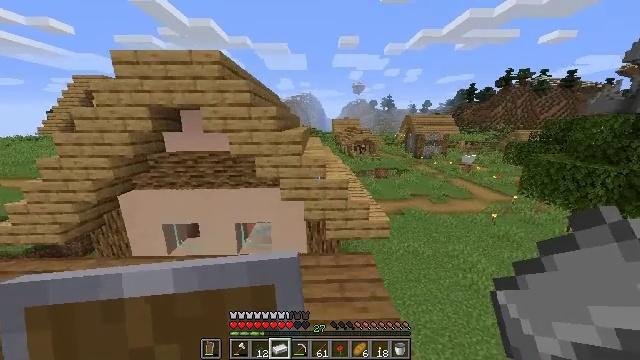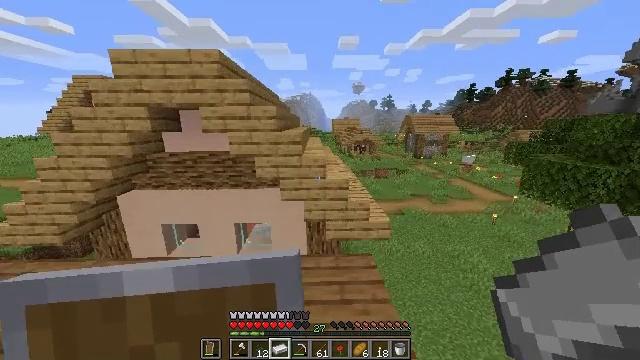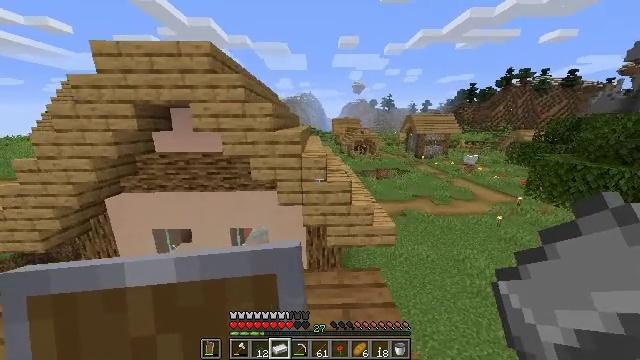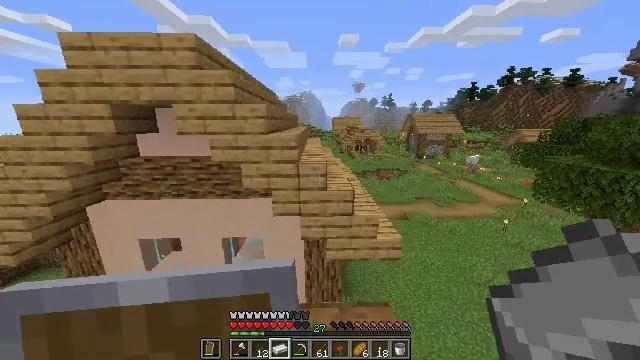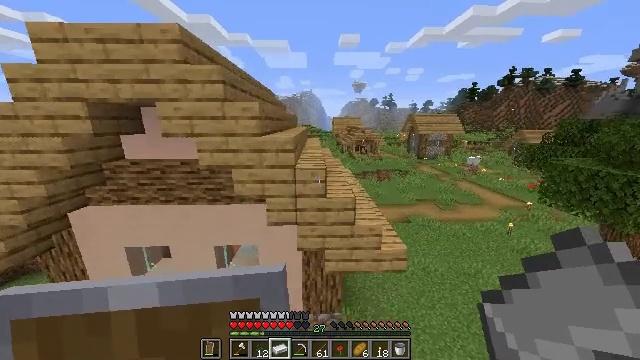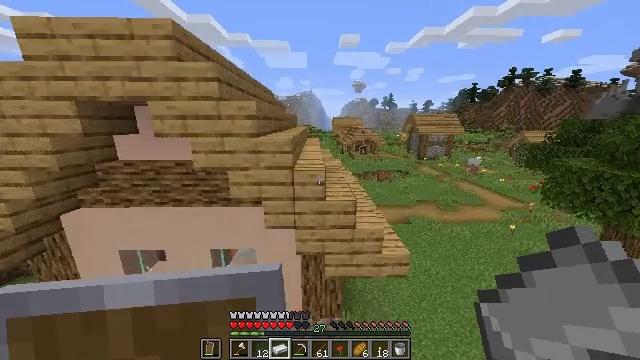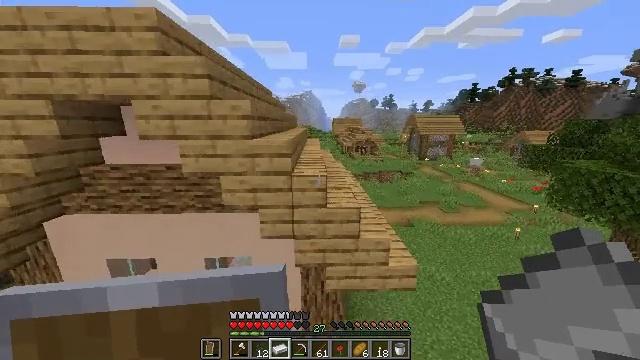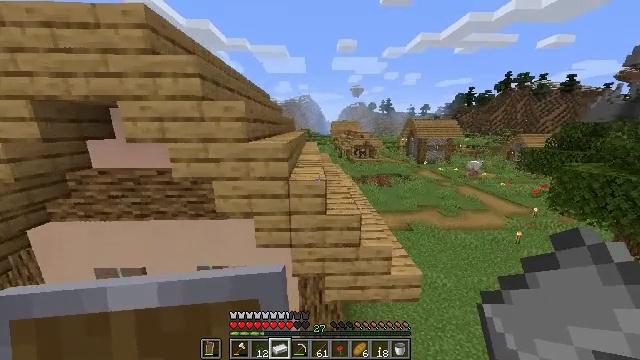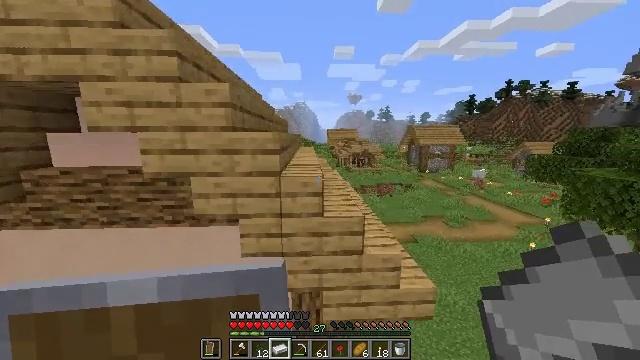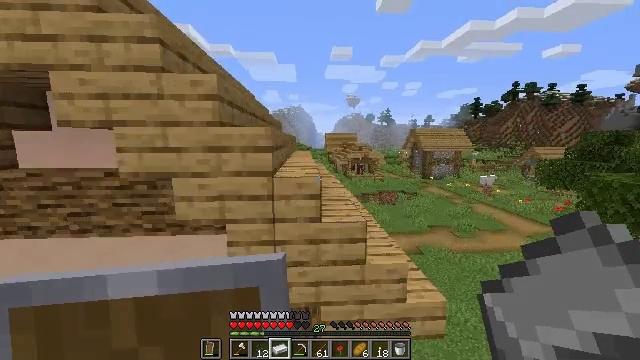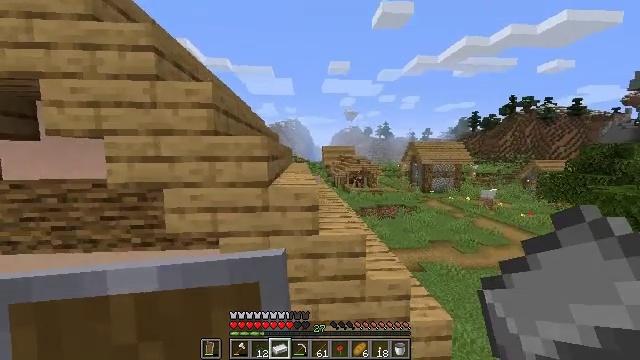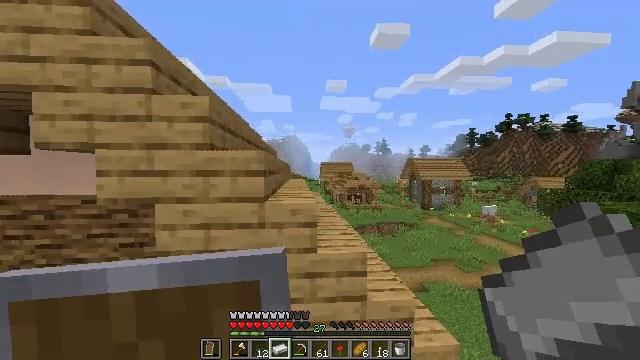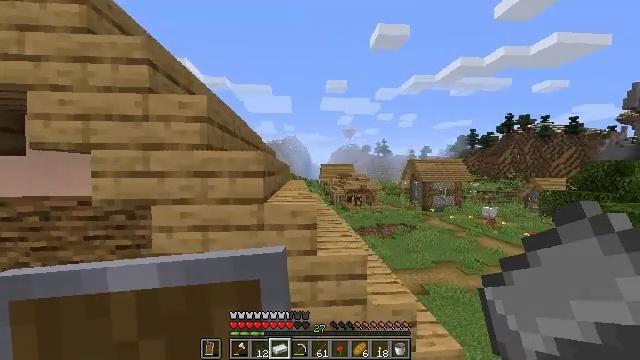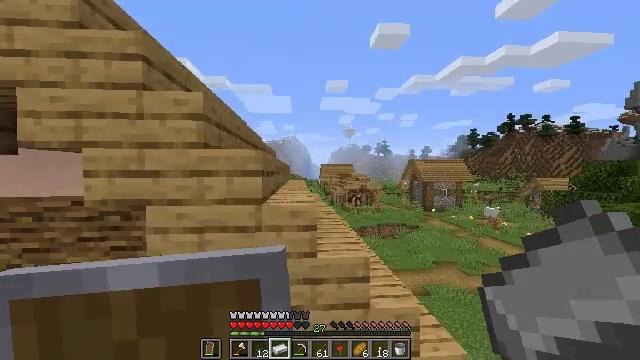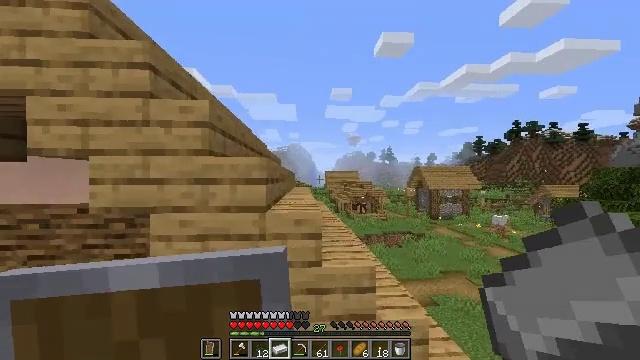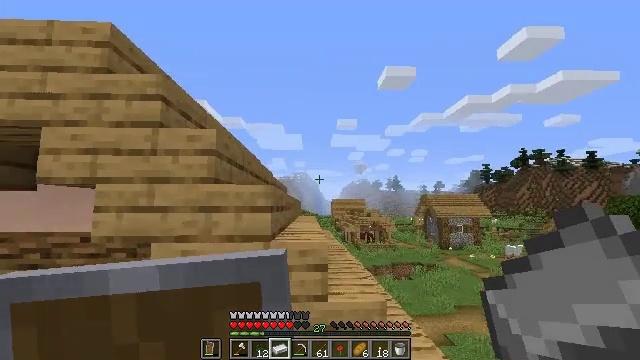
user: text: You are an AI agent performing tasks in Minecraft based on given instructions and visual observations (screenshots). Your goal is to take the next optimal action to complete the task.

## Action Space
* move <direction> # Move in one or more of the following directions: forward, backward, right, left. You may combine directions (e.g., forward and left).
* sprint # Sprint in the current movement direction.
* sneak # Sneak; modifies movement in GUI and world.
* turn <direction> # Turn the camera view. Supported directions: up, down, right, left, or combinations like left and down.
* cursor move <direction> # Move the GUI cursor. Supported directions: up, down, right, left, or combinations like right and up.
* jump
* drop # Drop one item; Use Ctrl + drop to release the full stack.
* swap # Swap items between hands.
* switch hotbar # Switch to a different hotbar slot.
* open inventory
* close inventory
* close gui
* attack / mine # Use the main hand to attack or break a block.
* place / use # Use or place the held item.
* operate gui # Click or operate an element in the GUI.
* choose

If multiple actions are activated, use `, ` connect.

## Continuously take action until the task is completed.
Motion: motion action
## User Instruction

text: Drop an iron shovel.
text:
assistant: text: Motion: move forward
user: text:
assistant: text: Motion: move forward
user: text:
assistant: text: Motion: move forward
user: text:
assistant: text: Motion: move forward
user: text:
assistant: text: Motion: move forward
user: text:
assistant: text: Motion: move forward, sneak
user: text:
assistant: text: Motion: sneak
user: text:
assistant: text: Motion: sneak, turn right and up
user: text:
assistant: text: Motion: sneak, turn up
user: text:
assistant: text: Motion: sneak, turn up
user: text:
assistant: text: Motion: move forward, sneak, turn up
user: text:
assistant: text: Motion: move forward, sneak
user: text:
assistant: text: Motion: move forward, sneak
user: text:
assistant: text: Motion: move forward, sneak, turn left and up
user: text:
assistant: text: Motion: move forward, sneak, turn left and up
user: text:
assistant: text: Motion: sneak, turn up
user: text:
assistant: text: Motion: sneak, turn up
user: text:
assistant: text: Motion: sneak, turn up
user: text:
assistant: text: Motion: sneak, turn right and up
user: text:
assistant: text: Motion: sneak
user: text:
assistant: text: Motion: sneak
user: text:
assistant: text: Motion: sneak
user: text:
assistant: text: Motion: sneak, open inventory
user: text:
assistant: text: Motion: sneak, open inventory
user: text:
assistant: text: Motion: open inventory
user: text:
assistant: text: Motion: no_op
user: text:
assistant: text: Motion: cursor move right
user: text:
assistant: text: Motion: cursor move right
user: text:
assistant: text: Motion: cursor move right
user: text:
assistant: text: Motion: cursor move right